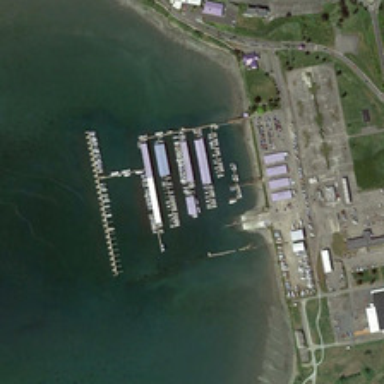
Many boats are in a port near green meadows .